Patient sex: F
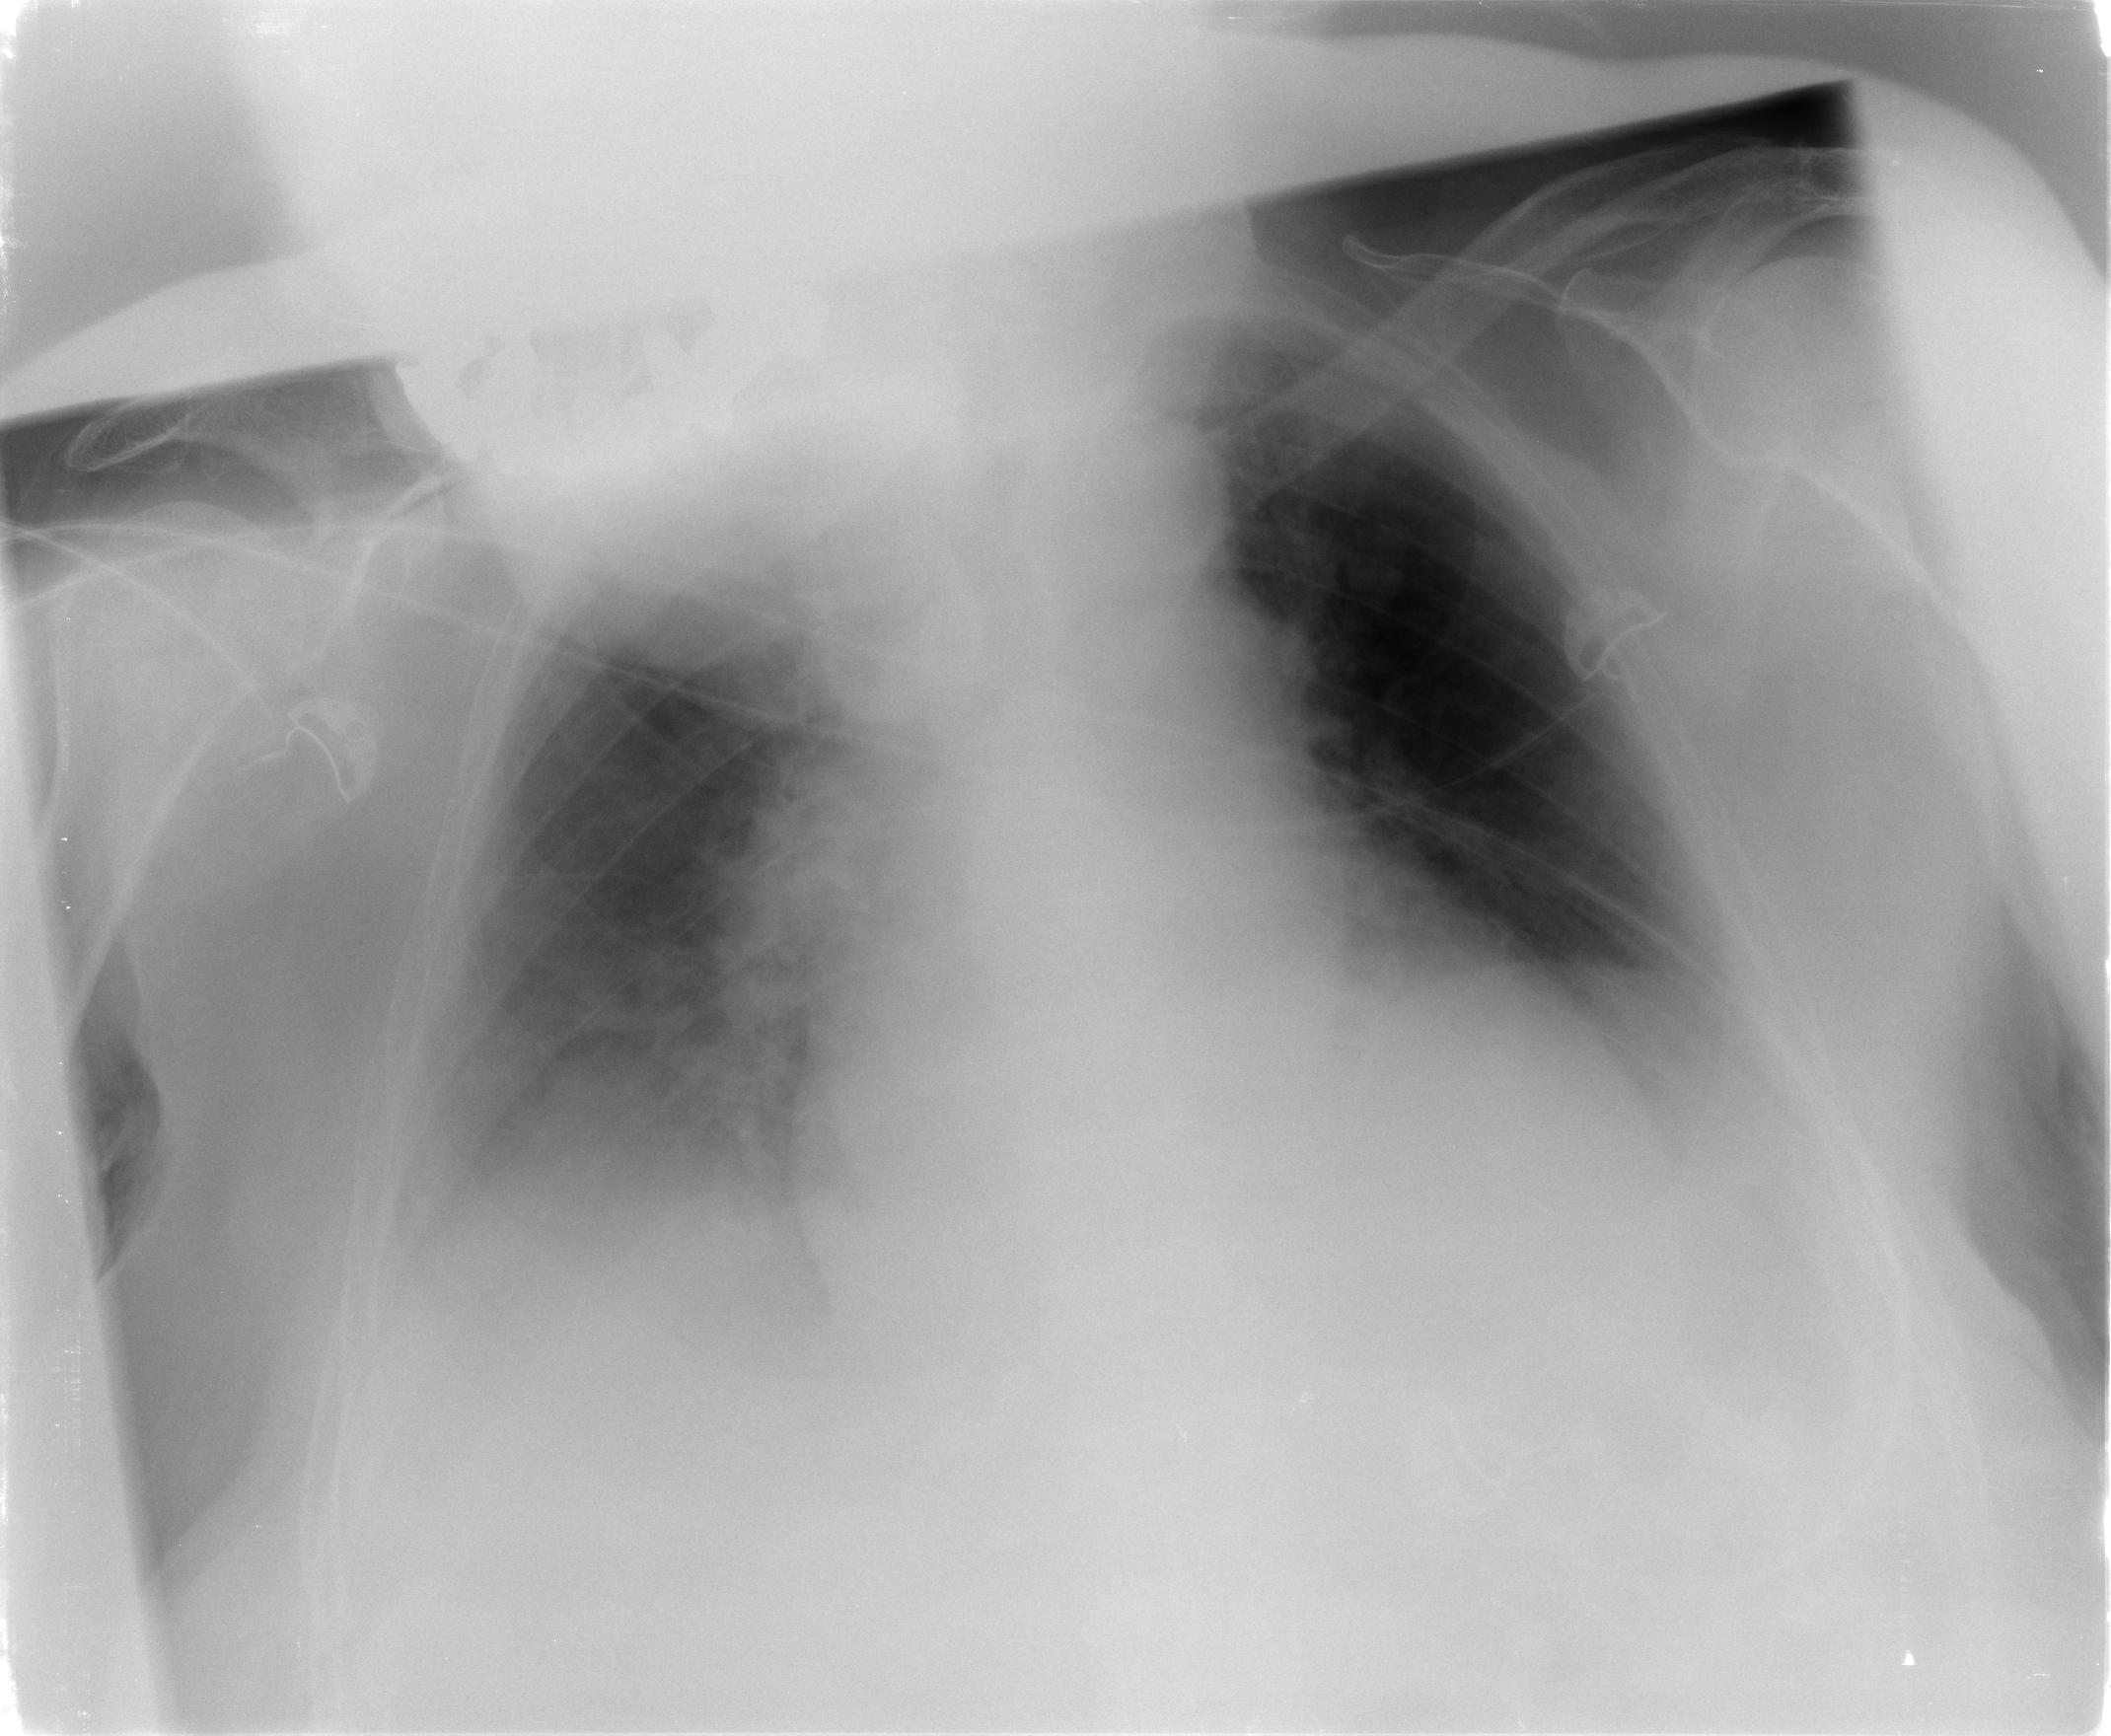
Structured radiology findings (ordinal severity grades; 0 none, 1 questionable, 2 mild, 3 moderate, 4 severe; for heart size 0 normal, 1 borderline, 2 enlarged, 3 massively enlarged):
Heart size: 2
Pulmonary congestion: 0
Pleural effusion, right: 1
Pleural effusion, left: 0
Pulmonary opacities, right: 2
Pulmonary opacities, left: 0
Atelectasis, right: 1
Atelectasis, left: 2